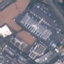
Land use / land cover class: Industrial